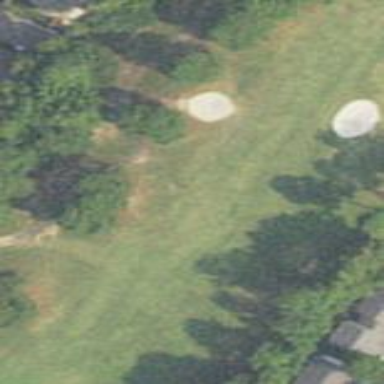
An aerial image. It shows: Golf fairway surrounded by grass.